Interaction volume radius: 10 \u00c5
Interaction volume height: 20 \u00c5
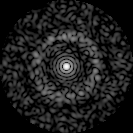
Disorder parameter: 0.8432